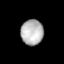
Tissue: lung
Cell type: Epithelial cells
Senescence score: 0.5526
Nuclear area (px): 562
Mean DAPI intensity: 180.183